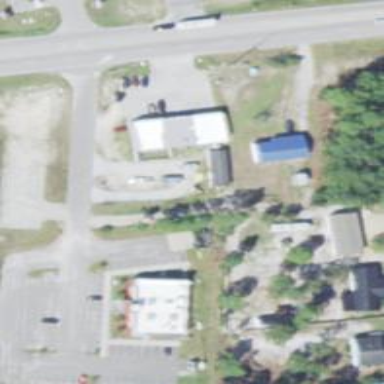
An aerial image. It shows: Veterinary facility.